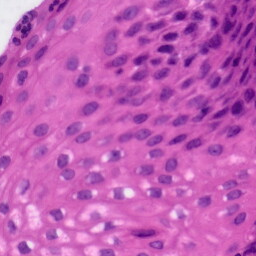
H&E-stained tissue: Tonsil